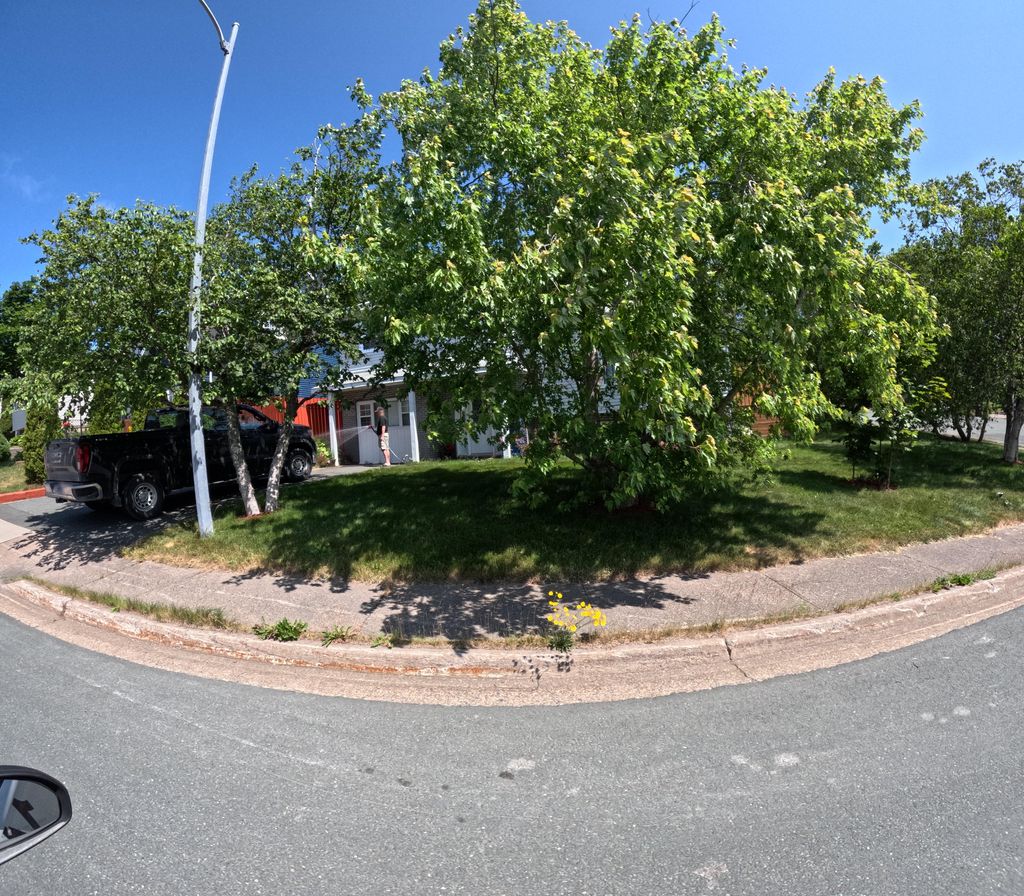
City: st_johns